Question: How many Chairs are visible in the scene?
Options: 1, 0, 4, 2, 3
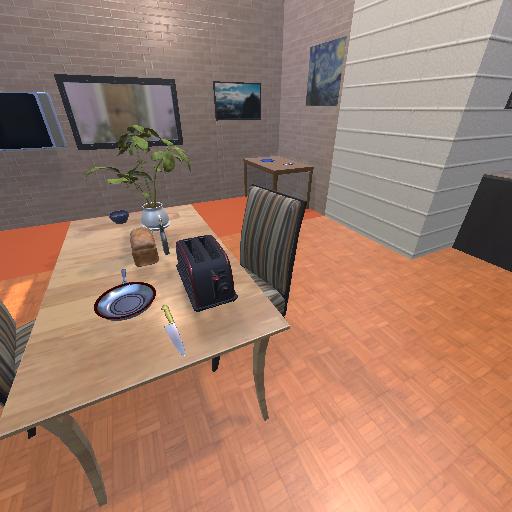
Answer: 1